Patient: sex M, age 46
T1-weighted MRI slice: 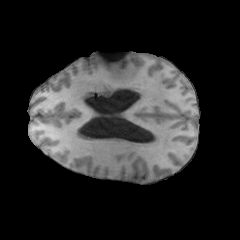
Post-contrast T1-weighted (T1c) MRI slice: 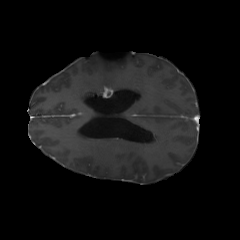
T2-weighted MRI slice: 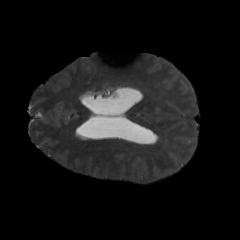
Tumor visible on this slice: yes
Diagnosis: Glioblastoma, IDH-wildtype
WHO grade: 4